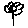
Label: flower